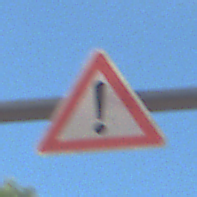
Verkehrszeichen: Gefahrenstelle
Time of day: MorningAfternoon
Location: Outdoor (Suburban)
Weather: PartlyCloudy
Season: NotSpecified
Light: Natural